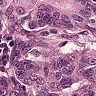
Metastatic tissue present: yes